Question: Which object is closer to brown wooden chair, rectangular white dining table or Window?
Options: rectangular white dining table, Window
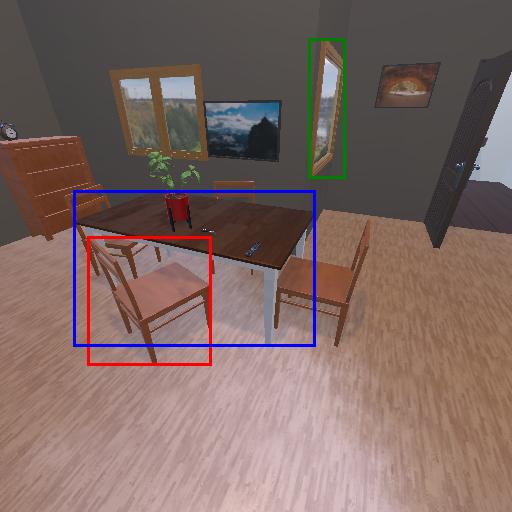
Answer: rectangular white dining table